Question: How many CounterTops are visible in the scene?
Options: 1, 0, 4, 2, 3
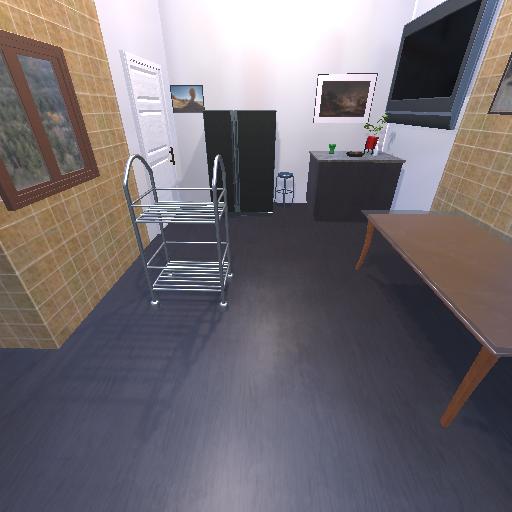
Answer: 1